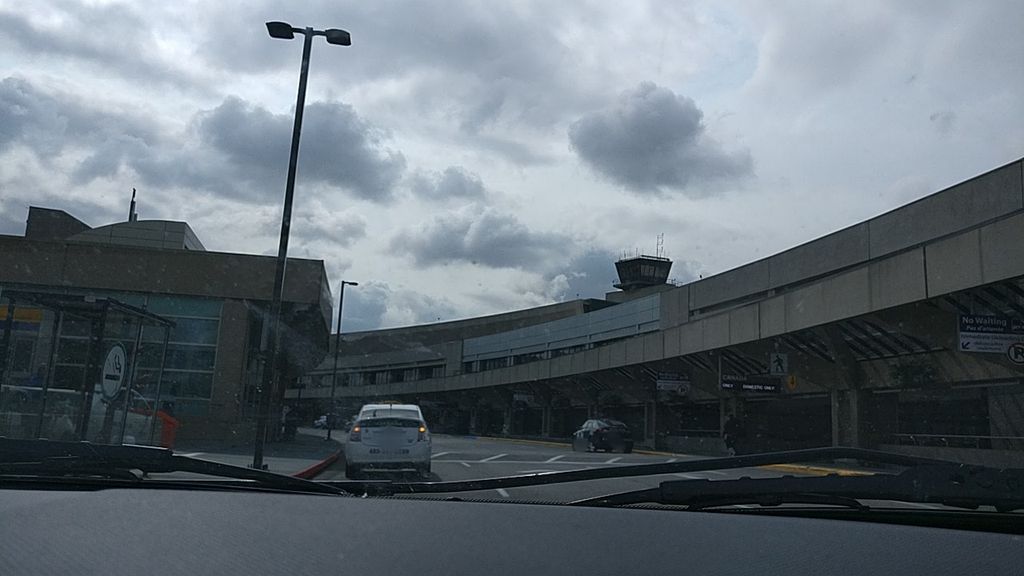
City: calgary